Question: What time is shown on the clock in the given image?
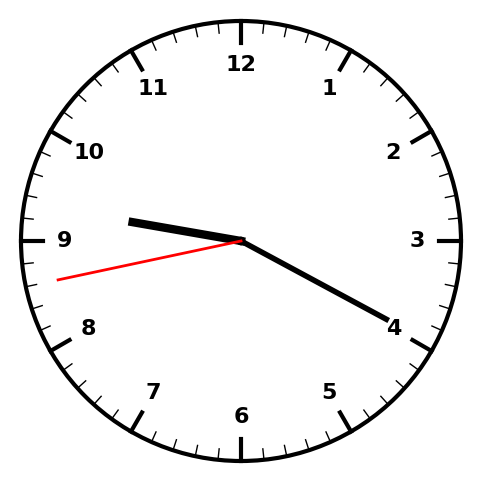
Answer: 09:19:43